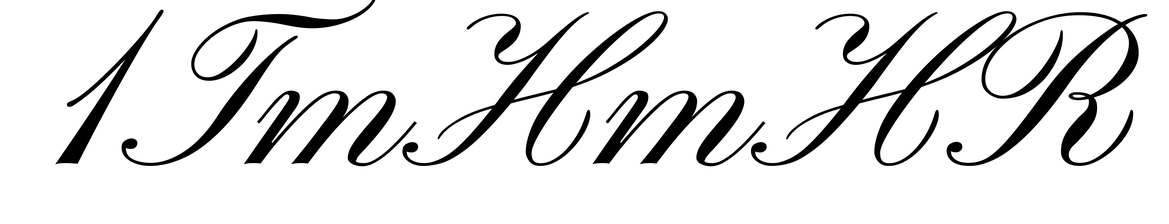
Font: PinyonScript-Regular